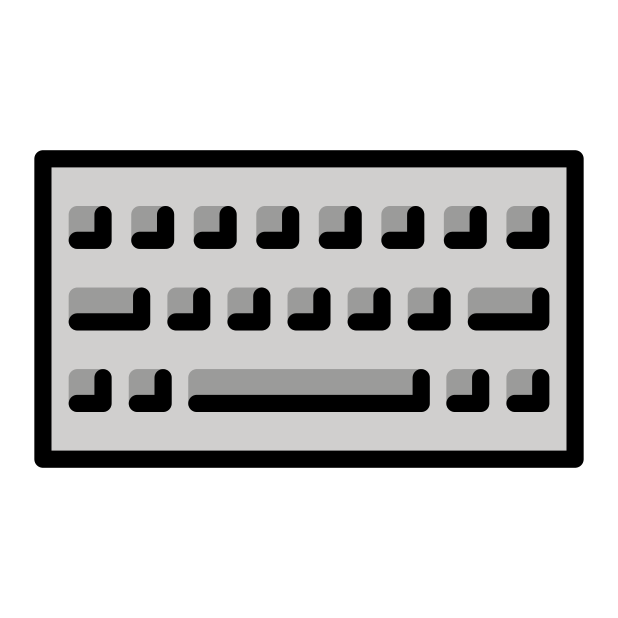
keyboard